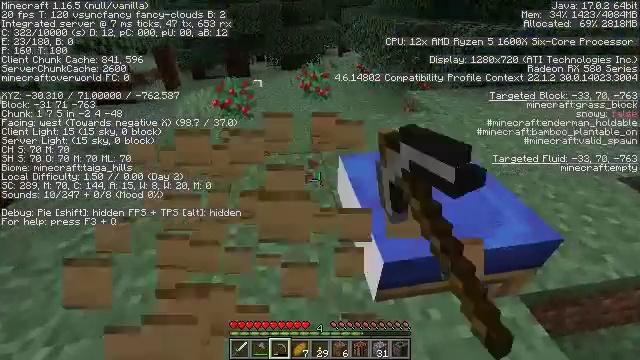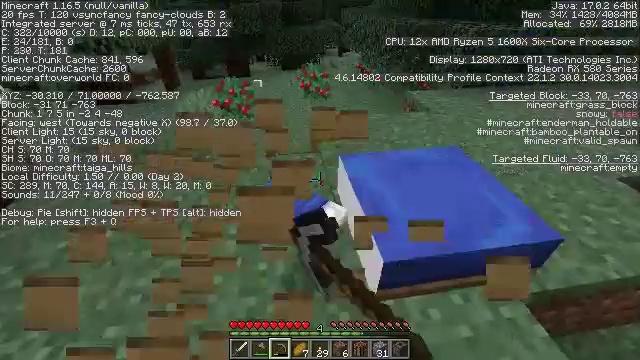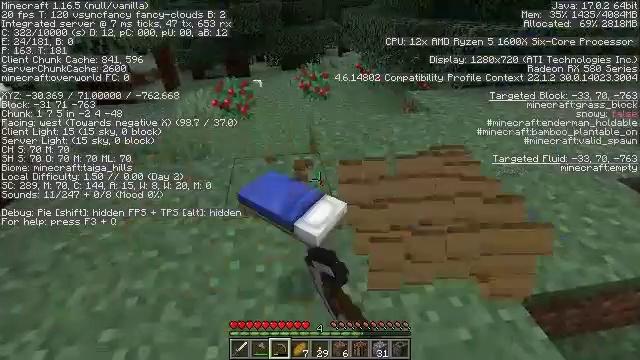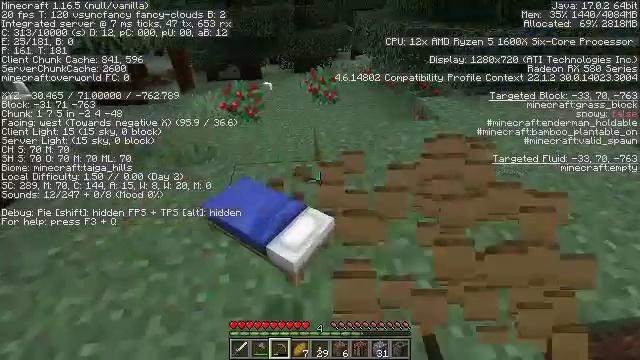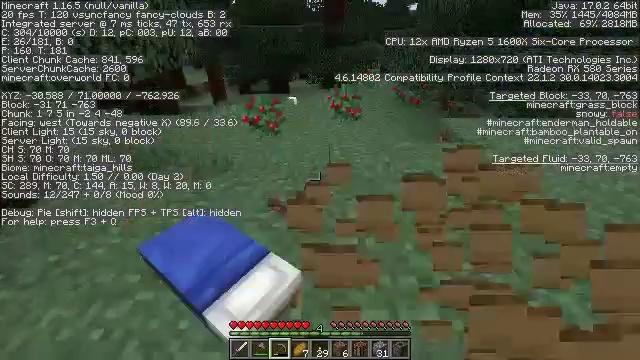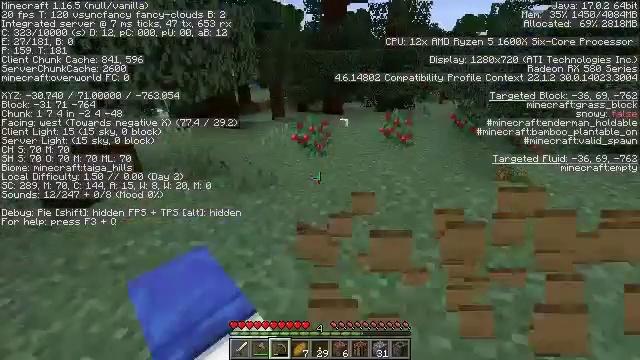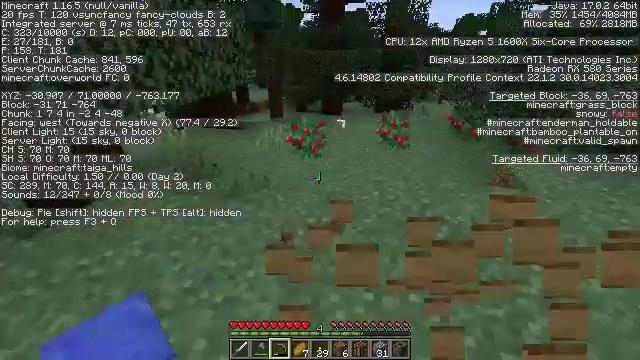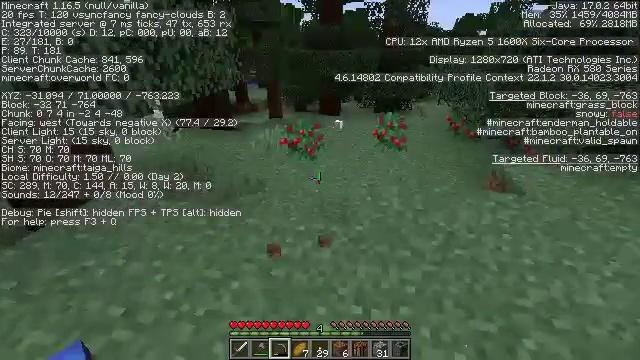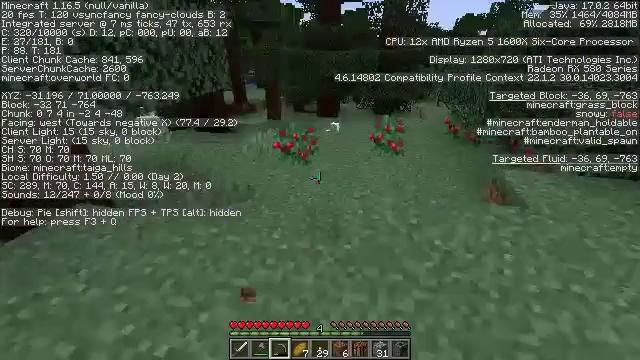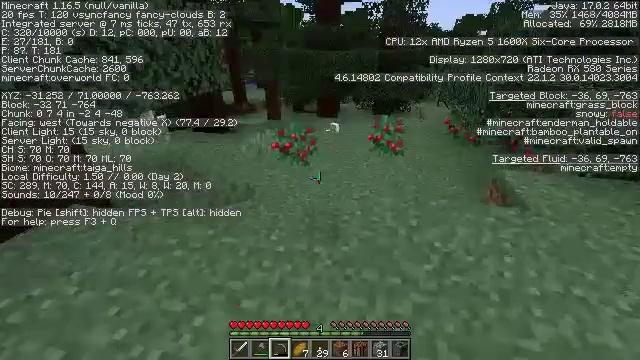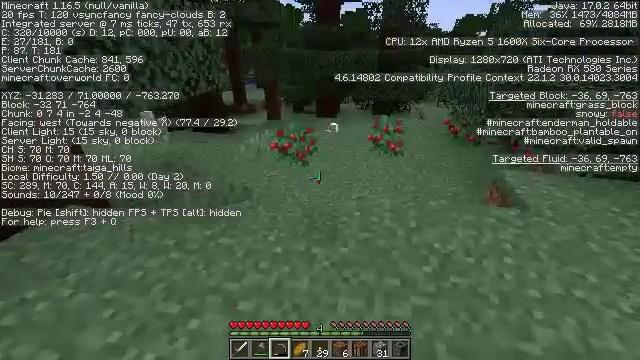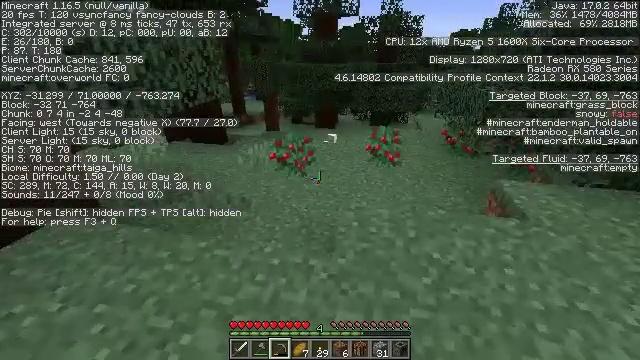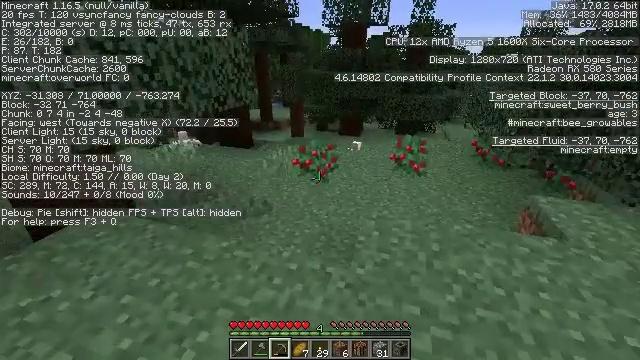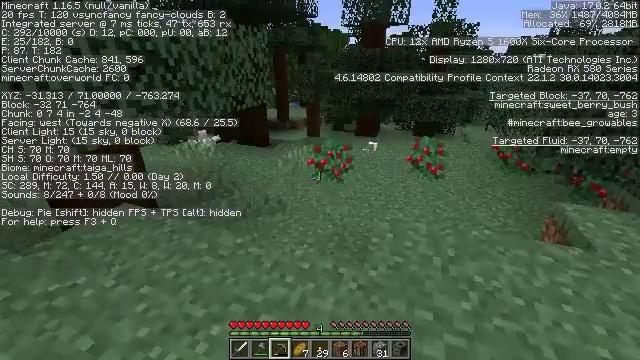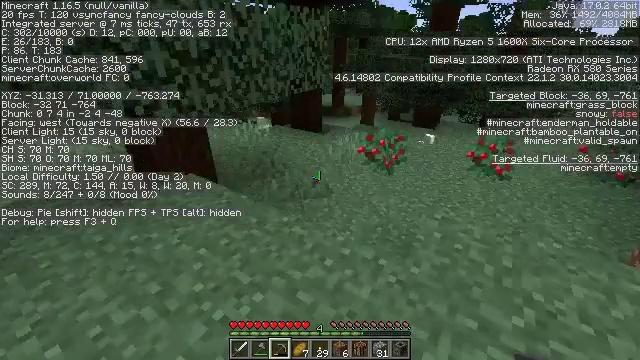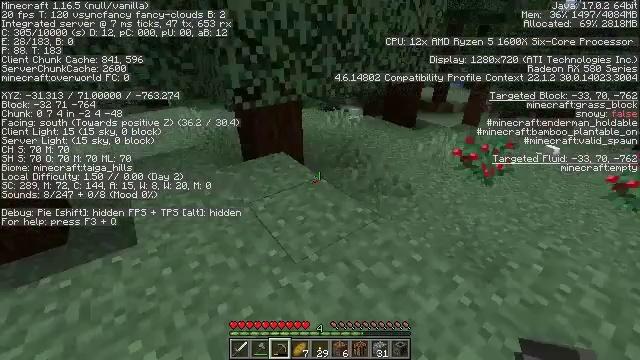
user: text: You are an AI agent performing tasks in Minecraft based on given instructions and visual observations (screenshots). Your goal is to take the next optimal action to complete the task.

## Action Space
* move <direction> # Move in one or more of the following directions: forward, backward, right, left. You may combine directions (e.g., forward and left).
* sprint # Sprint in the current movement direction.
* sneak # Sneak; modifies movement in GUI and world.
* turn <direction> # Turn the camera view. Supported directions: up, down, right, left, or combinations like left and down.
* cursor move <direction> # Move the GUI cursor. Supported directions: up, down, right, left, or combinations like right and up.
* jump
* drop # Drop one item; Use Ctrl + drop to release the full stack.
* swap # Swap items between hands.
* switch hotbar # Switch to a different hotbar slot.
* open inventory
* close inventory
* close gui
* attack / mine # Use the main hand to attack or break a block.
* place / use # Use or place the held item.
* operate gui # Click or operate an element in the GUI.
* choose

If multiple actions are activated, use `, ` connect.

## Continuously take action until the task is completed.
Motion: motion action
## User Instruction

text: Gather spruce leaves to collect foliage.
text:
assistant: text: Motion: attack / mine
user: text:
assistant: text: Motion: move forward and move right, attack / mine
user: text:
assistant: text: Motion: move forward and move right, turn left, attack / mine
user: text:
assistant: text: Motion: move forward and move right, turn left and up
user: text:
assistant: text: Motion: move forward and move right, turn left and up
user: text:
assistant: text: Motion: move forward and move right
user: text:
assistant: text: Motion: move forward
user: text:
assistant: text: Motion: no_op
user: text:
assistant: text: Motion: no_op
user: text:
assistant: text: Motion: no_op
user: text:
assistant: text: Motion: turn up
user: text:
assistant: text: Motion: turn left and up
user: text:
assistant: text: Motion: turn left
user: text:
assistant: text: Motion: turn left and down
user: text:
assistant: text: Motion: turn left and down
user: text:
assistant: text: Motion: turn left
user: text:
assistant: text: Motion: move forward, turn left
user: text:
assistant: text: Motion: move forward
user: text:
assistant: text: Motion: move forward
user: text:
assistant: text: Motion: move forward, turn left
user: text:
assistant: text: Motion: move forward and move left, turn left
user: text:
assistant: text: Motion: move forward and move left, turn left
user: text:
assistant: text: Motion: move forward and move left, turn left and up
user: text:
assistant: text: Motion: move forward and move left, turn left
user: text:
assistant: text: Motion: move forward and move left, turn left
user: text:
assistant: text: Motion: move forward and move left, turn left
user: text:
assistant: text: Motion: move forward
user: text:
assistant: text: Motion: move forward
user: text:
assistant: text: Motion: move forward, sprint, turn up
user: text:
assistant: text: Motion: move forward, sprint, turn up